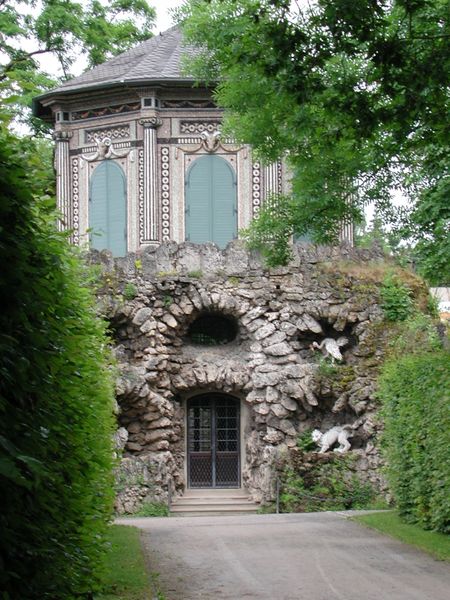
Titel: Hofgarten des Lustschlosses von Veitshöchheim
Künstler: Adam Friedrich von Seinsheim
Standort: Veitshöchsheim, Hofgarten (EU - D - Bayern)
Schlagwörter: bäume, grün, fenster, glas, säulen, tür, dach, gebäude, park, tiere, ornament, architektur, steine, kontrast, oval, mauer, hecke, figuren, rundbogen, jugendstil, ornamente, tor, foto, bögen, mauerwerk, fries, pavillon, tierkopf, achteck, blende, bauwerk, naturstein, bruchsteine, widderköpfe